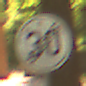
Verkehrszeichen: EndeGeschwindigkeit30
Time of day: Midday
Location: Outdoor (Nature)
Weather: PartlyCloudy
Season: NotSpecified
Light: Natural